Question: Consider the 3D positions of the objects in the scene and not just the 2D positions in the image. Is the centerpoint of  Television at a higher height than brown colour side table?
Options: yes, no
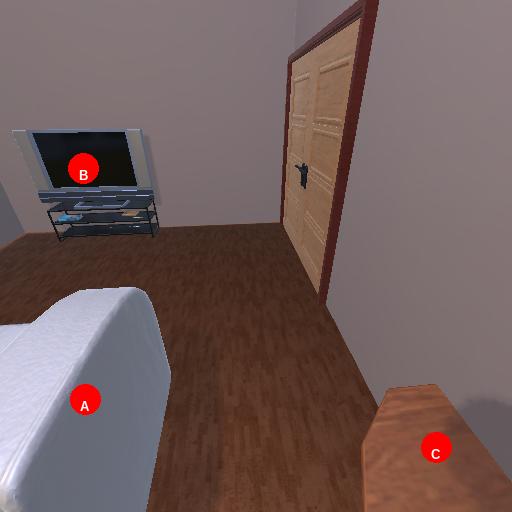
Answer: yes